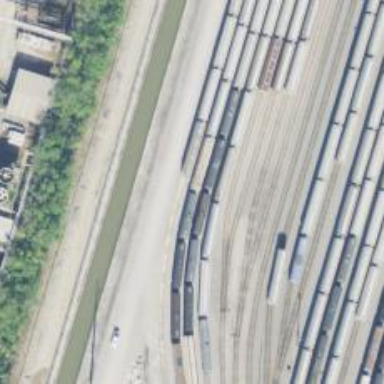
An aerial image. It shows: Rail spur service.